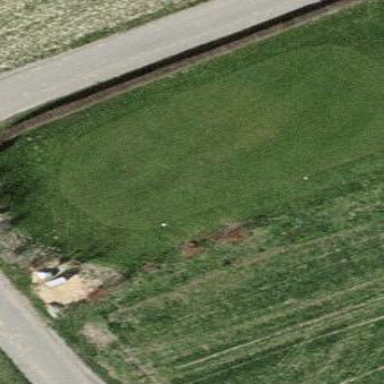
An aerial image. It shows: Grassy area designated as golf tee.